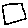
Label: square